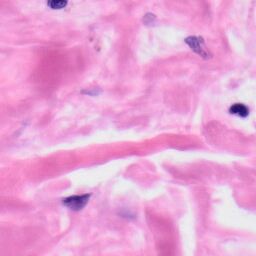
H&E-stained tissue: Skin